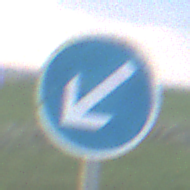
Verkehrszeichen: VorgeschriebeneVorbeifahrtLinks
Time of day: SunriseSunset
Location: Outdoor (Nature)
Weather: PartlyCloudy
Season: NotSpecified
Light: Natural